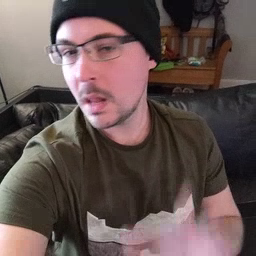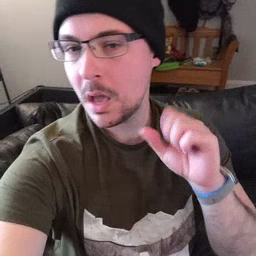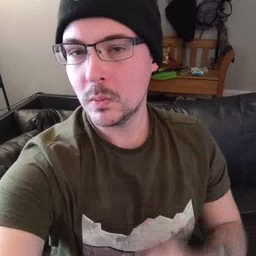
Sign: loud